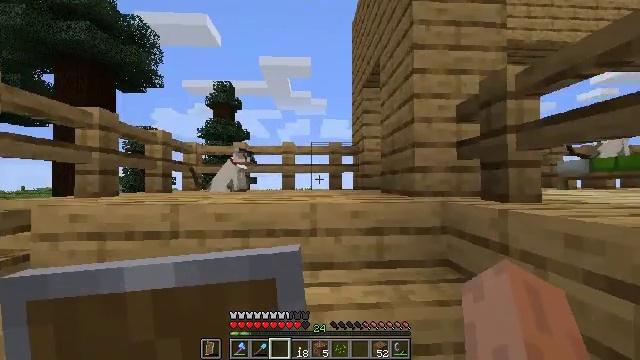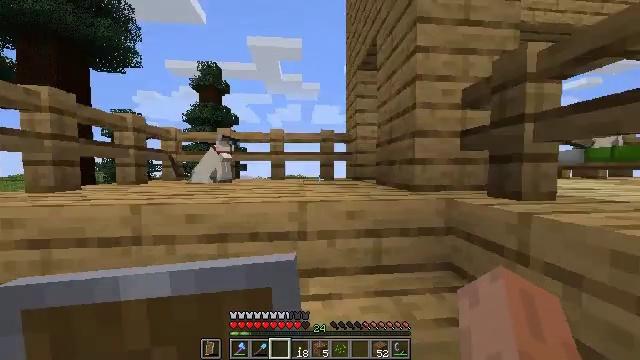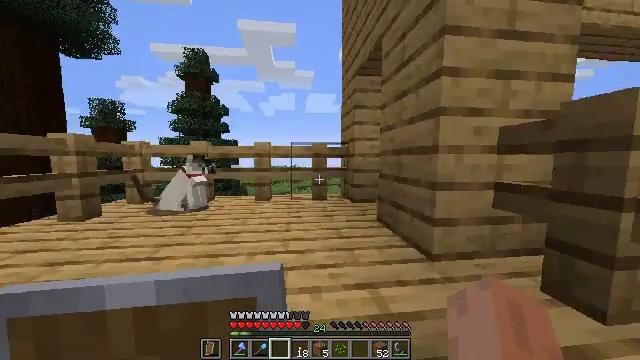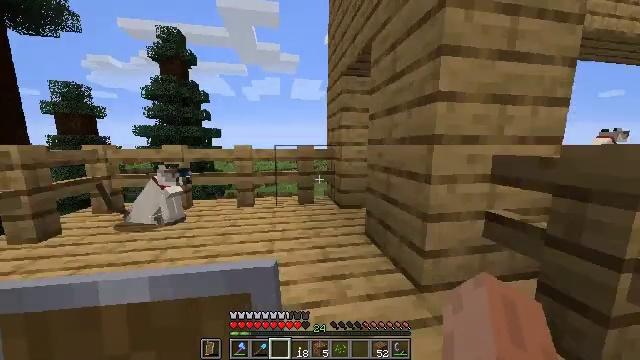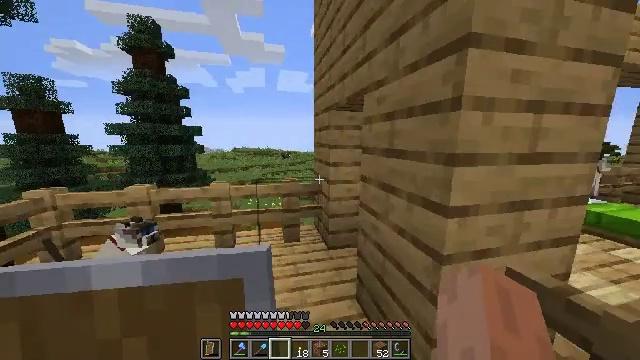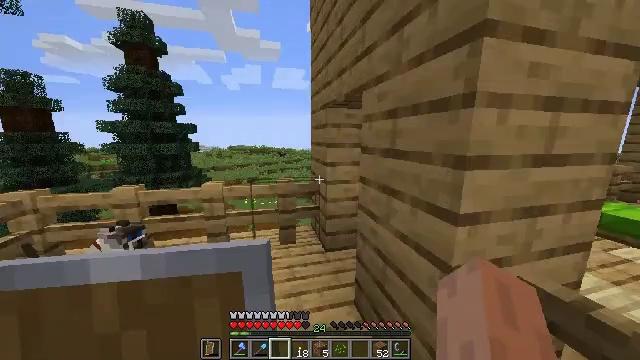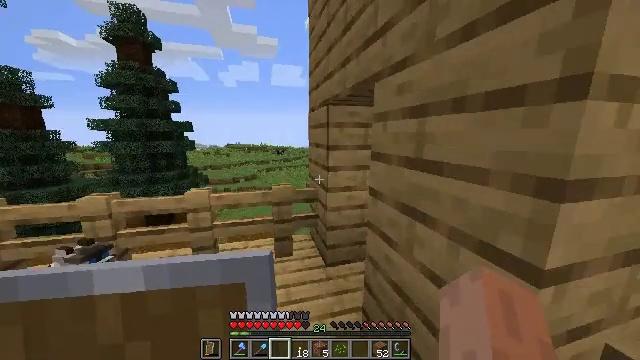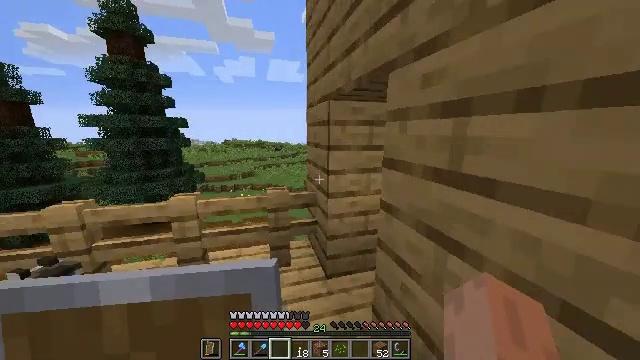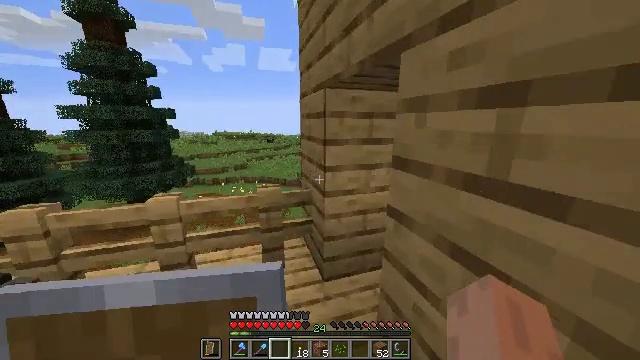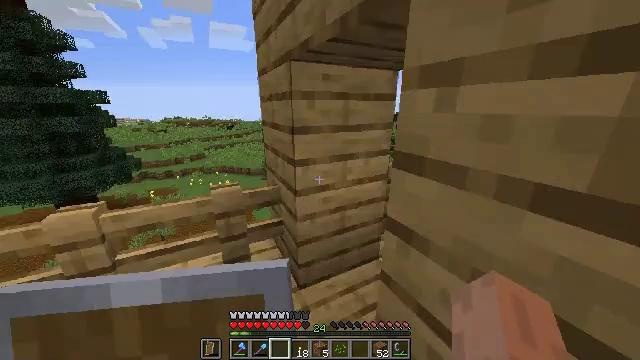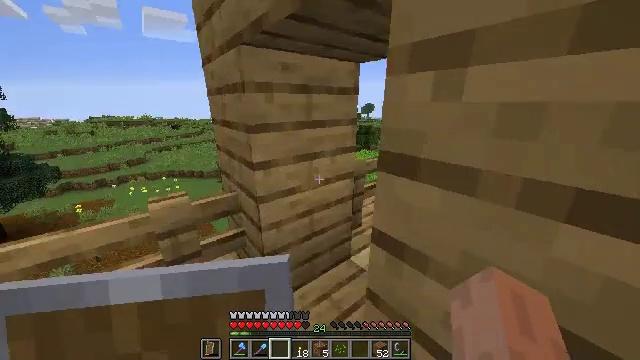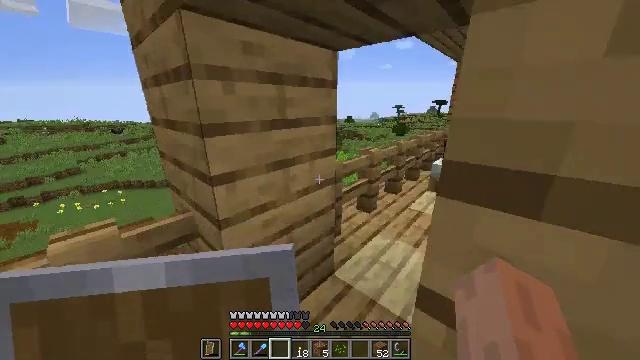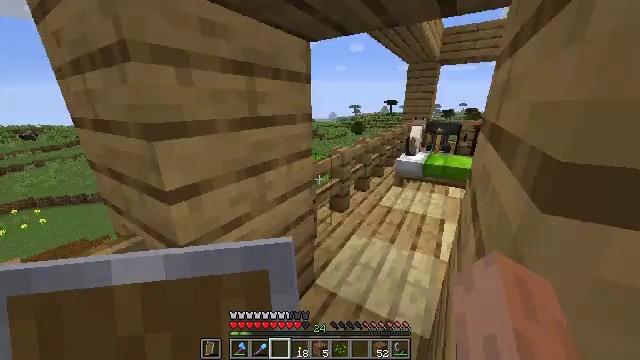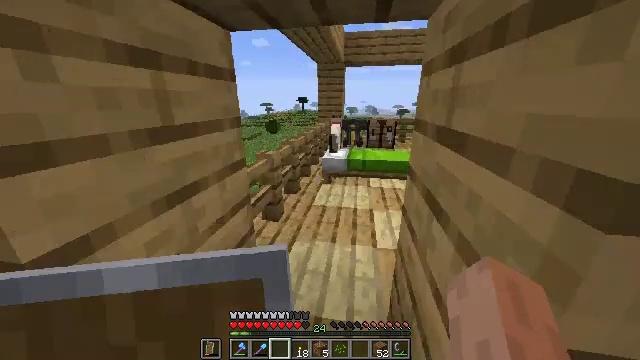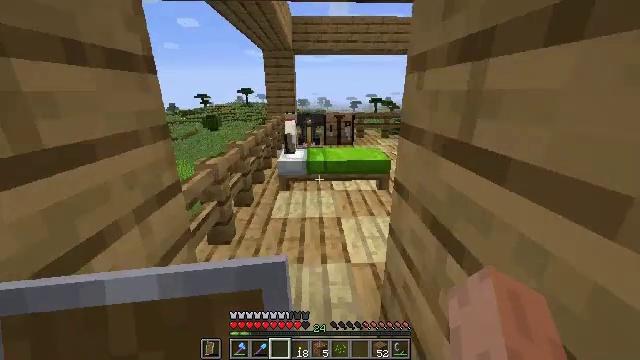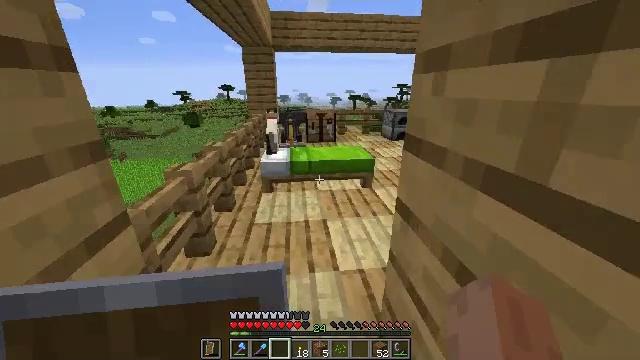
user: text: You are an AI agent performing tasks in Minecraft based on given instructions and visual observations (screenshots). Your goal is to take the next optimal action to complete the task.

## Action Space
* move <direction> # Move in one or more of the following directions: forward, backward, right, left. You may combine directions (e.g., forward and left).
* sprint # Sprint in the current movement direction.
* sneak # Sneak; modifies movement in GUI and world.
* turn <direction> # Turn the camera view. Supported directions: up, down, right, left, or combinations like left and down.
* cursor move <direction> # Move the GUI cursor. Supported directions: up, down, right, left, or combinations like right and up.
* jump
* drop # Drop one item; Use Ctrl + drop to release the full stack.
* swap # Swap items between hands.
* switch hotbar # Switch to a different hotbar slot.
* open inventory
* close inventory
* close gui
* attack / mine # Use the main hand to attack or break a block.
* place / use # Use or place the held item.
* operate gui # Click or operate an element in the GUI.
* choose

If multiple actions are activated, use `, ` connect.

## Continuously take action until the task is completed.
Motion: motion action
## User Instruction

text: Remove a dirt block from the inventory.
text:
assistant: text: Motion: move forward, sprint, turn right and down
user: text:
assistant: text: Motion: move forward, sprint, turn right and down
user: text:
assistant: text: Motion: move forward, sprint, turn right and down
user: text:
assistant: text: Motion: move forward, sprint, turn right and down
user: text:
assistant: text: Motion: move forward, sprint
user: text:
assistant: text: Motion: move forward, sprint
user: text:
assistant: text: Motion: move forward, sprint
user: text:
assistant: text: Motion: move forward, sprint, turn right and down
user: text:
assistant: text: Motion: move forward, sprint, turn right and down
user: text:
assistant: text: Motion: move forward, sprint, turn right
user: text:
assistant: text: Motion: move forward, sprint, turn right
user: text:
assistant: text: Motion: move forward, sprint, turn right
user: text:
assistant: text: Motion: move forward, sprint, turn right
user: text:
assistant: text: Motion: move forward, sprint, turn right
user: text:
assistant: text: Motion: move forward, sprint, turn right and down
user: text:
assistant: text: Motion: move forward, sprint
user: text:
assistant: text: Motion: move forward, sprint, turn right
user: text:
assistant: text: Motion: move forward, sprint, turn right
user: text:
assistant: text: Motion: move forward, sprint, turn right
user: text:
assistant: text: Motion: move forward, sprint
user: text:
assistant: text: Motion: move forward, sprint, turn right
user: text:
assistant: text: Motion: move forward, sprint
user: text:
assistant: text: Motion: move forward, sprint
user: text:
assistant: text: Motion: move forward, sprint
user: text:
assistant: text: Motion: move forward, sprint
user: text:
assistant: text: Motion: move forward, sprint
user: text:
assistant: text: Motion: move forward, sprint
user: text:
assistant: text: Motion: move forward, sprint, turn right and down
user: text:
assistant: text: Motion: move forward, sprint, turn right and down
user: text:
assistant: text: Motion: move forward, sprint, turn right